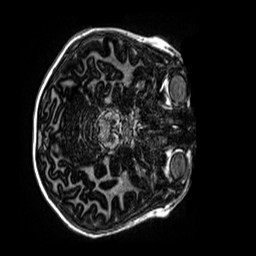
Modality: MP2RAGE
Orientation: axial
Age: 12
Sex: female
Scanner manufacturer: siemens
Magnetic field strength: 3 T
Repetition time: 4 s
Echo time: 0.00299 s